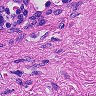
Metastatic tissue present: no